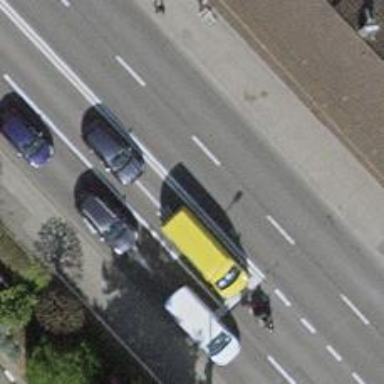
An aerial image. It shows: Primary highway with asphalt surface and trolley wires.